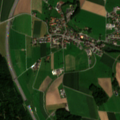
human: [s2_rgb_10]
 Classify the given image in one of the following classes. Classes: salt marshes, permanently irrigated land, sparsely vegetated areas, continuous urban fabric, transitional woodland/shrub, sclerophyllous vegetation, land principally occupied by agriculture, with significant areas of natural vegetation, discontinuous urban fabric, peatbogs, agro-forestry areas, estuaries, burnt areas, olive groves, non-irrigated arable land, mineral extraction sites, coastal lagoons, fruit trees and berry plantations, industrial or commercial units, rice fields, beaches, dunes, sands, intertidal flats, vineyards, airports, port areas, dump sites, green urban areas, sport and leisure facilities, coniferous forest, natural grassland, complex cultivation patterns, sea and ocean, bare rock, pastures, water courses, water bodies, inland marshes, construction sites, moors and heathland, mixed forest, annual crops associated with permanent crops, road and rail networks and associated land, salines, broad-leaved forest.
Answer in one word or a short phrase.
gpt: discontinuous urban fabric, non-irrigated arable land, mixed forest